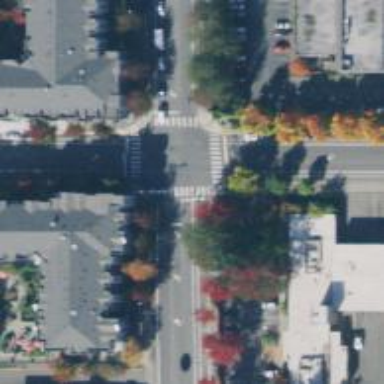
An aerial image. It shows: Marked crossing on the road.